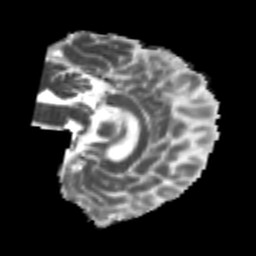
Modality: MD
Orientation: sagittal
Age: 26
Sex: male
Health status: healthy
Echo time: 0.074 s